Field crop: tomato
Growth stage: 1
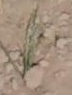
Species: cyperus